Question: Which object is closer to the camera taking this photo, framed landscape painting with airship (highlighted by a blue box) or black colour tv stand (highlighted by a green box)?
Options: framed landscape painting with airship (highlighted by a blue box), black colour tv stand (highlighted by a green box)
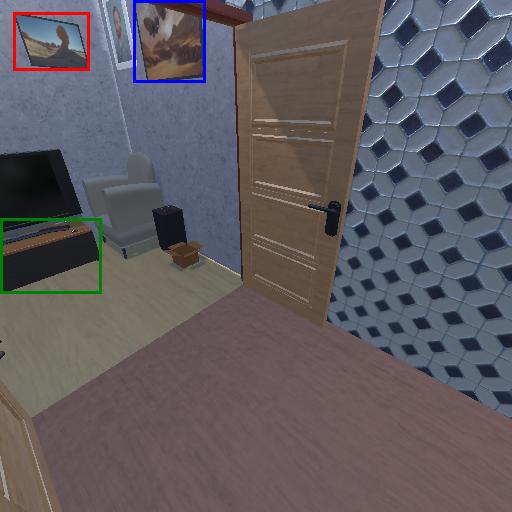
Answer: framed landscape painting with airship (highlighted by a blue box)